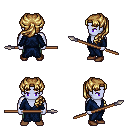
a pixel art fantasy rpg character, male body template, dark elf, purple skin, blue robe, teal pants, blonde princess hairstyle, brown shoes, spear, four views (front, back, left, right), 2x2 character sprite sheet, small pixel art, hard edges, no anti-aliasing